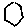
Label: hexagon